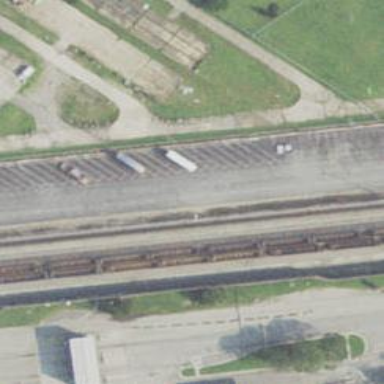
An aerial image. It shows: Railway track.